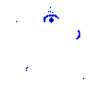
Particle: proton